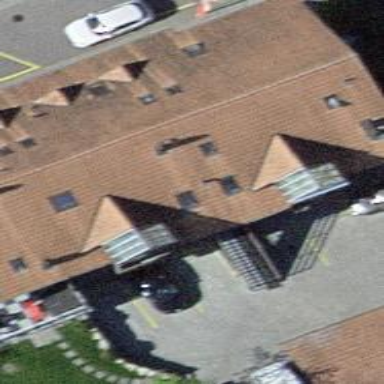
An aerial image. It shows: Post office.